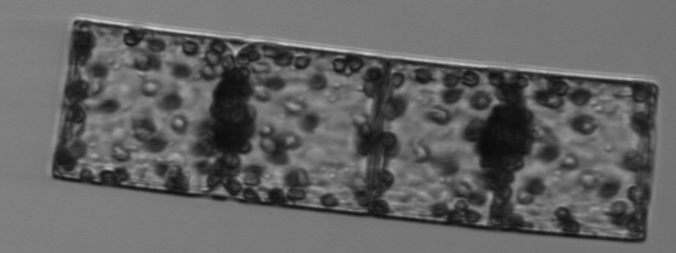
Label: Guinardia_flaccida